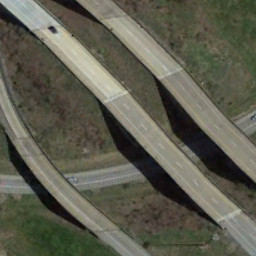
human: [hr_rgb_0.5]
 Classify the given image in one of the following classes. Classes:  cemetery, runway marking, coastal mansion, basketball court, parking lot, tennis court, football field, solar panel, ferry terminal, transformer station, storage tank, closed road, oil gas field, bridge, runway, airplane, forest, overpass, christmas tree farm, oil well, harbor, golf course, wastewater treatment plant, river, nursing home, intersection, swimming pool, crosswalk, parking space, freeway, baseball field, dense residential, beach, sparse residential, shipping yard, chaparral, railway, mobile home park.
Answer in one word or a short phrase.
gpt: overpass